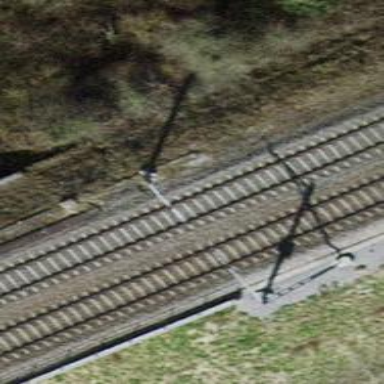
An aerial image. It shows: Railway signal.